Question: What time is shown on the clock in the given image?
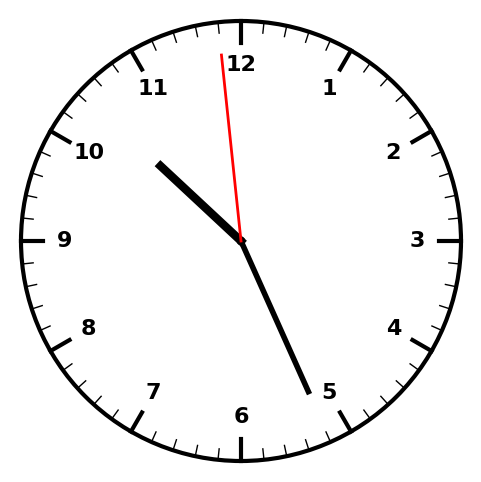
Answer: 10:25:59